Interaction volume radius: 5 \u00c5
Interaction volume height: 20 \u00c5
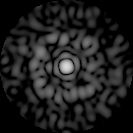
Disorder parameter: 0.8305